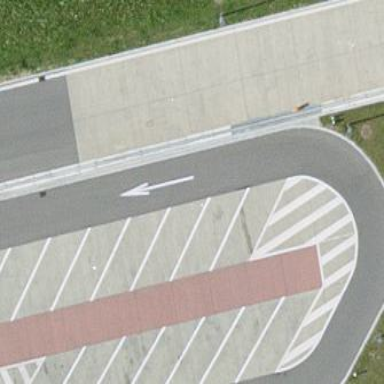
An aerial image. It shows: Parking lane with diagonal orientation.